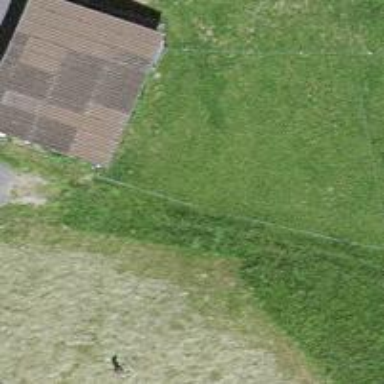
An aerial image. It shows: Shed building.